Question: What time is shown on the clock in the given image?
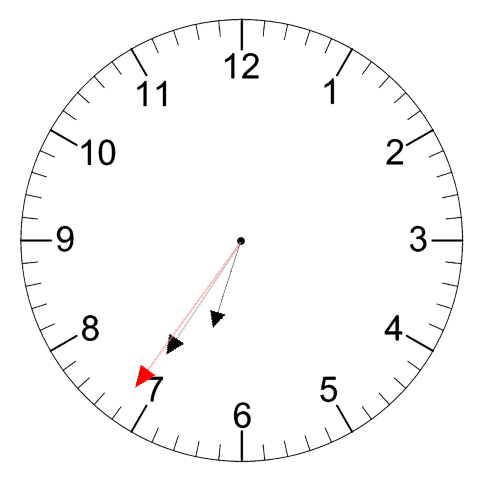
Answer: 06:35:36